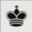
Piece: bK